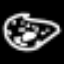
Label: donut